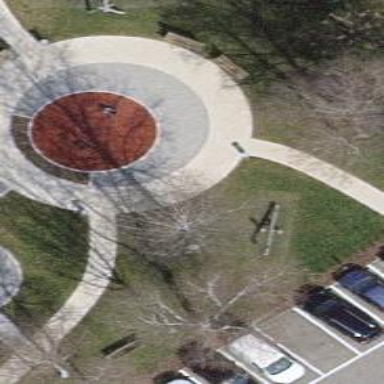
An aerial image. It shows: Lovely park for leisure and relaxation.